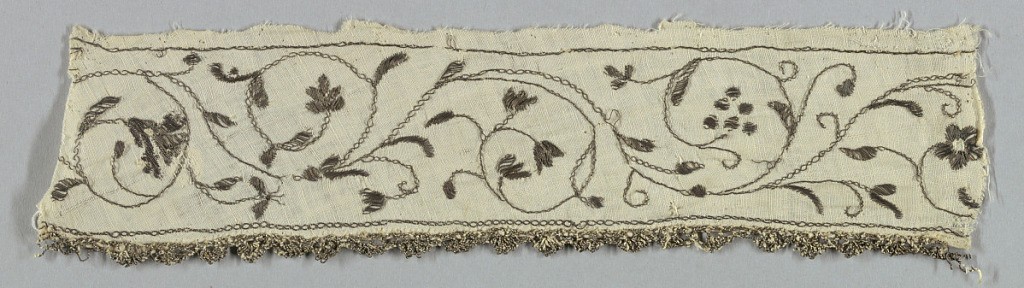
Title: Fragment
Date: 17th century
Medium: linen, silver thread Technique: embroidery on plain weave
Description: Rinceau pattern in silver on white ground. Edging of bobbin lace using silver thread.